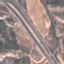
Land use / land cover class: Highway